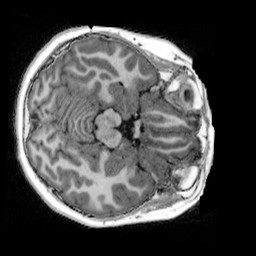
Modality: UNIT1_denoised
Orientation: axial
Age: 9
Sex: female
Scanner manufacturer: siemens
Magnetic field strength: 3 T
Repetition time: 4 s
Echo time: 0.00303 s